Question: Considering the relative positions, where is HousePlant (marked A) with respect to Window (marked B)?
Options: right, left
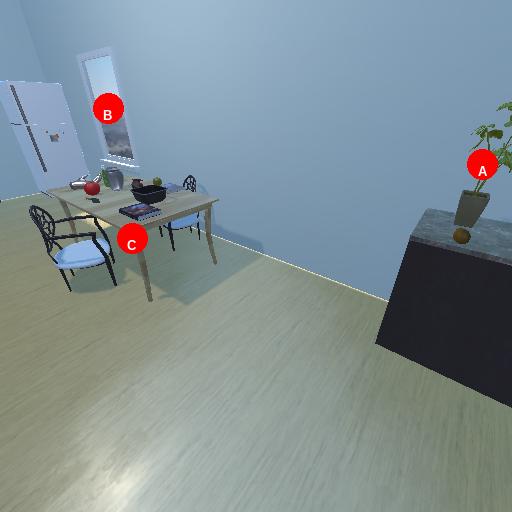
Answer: right